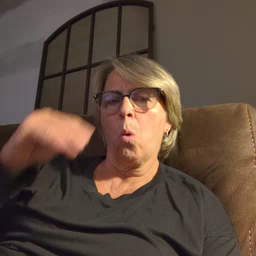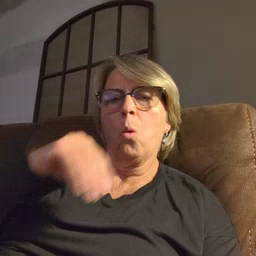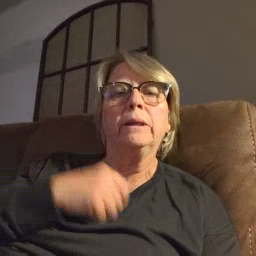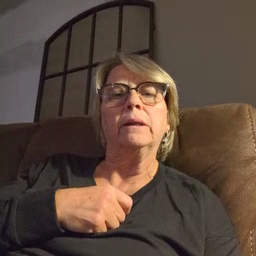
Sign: story